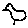
Label: bird